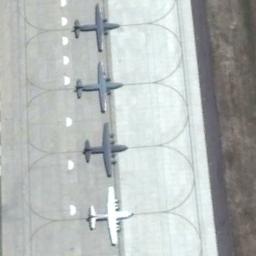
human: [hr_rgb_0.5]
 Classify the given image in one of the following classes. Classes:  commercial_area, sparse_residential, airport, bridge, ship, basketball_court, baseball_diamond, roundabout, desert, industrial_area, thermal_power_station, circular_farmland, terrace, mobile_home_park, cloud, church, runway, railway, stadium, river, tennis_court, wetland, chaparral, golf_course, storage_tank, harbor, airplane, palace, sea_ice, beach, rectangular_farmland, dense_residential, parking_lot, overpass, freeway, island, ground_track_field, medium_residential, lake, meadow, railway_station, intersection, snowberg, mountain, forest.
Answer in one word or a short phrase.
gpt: airplane